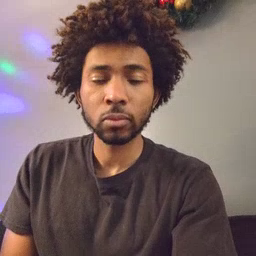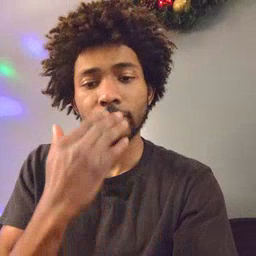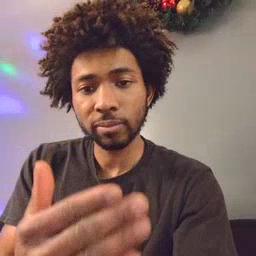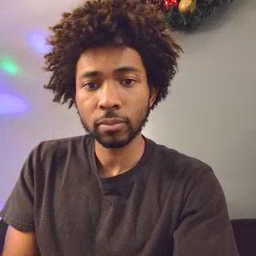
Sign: thankyou